Aerial crown-view tile of a tropical tree (Barro Colorado Island, Panama), acquired 20250217:
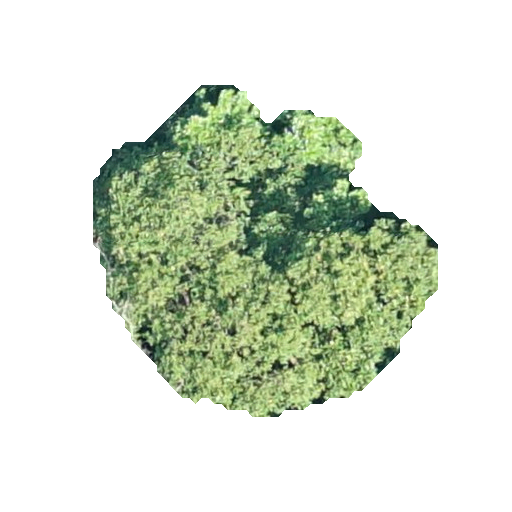
Species: Hieronyma alchorneoides
GBIF accepted scientific name: Hieronyma alchorneoides
Crown area: 116.455 m²